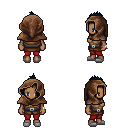
a pixel art fantasy rpg character, female body template, human, dark skin, leather chest armor, red pants, raven mohawk hairstyle, cloth hood, bracelets, white slippers, four views (front, back, left, right), 2x2 character sprite sheet, small pixel art, hard edges, no anti-aliasing